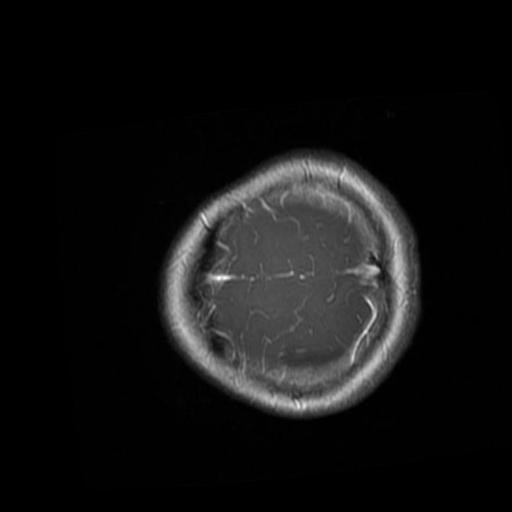
Label: brain_glioma